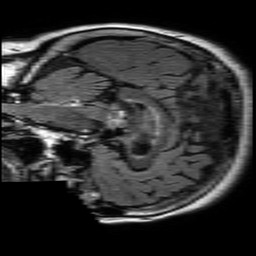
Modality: FLAIR
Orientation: sagittal
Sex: female
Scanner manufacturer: philips
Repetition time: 11 s
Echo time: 0.125 s